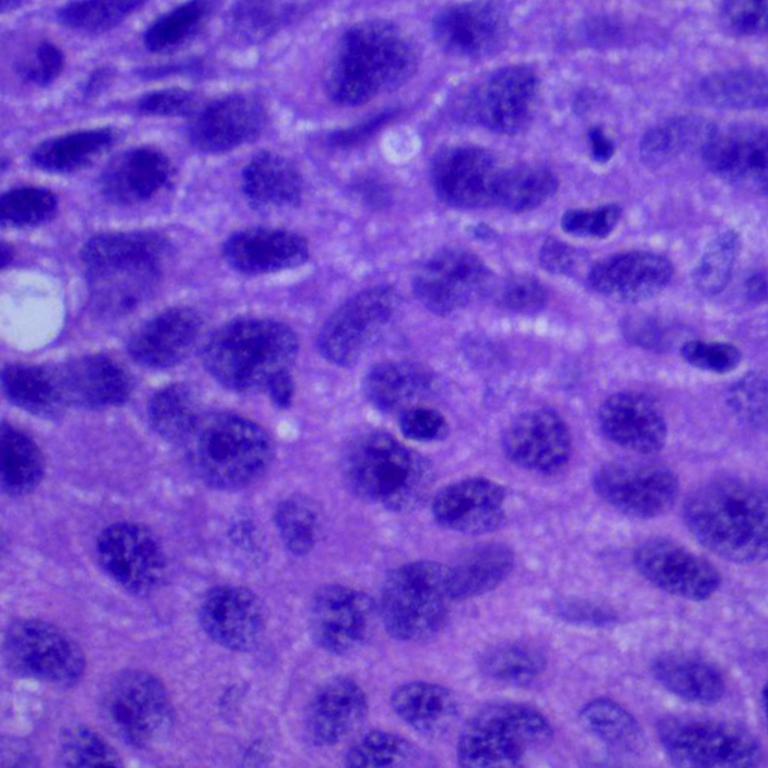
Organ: lung
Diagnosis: squamous carcinomas